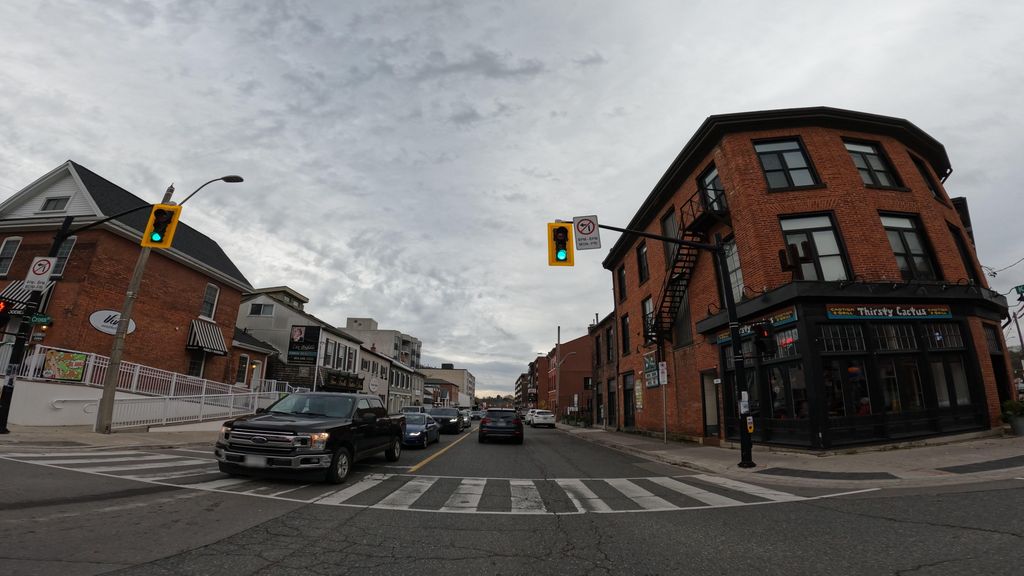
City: hamilton